Field crop: tomato
Growth stage: 1
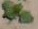
Species: solanum